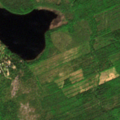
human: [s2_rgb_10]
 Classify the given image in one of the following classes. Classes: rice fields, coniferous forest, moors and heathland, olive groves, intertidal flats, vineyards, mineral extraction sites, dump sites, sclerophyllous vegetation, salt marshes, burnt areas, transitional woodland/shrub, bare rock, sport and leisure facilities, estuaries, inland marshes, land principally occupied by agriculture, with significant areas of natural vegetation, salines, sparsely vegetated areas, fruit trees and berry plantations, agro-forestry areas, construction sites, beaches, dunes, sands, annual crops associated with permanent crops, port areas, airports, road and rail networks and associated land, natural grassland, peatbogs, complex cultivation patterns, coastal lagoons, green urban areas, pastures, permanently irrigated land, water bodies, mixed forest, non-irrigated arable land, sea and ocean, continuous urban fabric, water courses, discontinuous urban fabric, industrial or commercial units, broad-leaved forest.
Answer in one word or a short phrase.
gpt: mixed forest, transitional woodland/shrub, water bodies